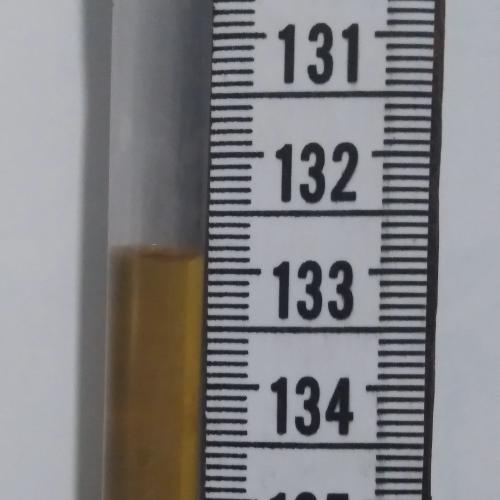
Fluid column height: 132.9 cm